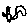
Label: square